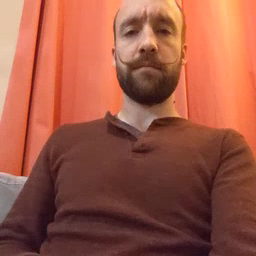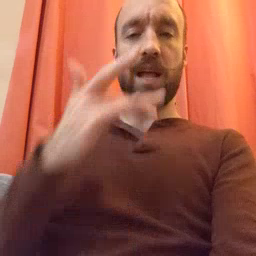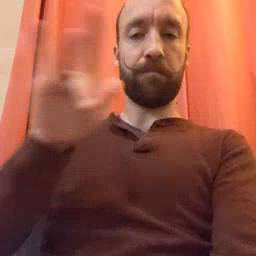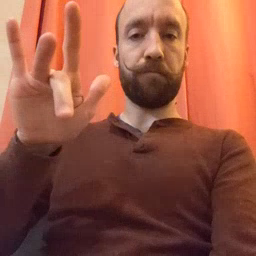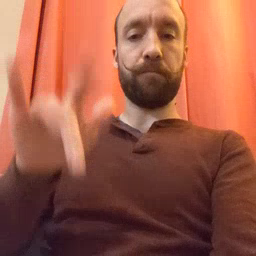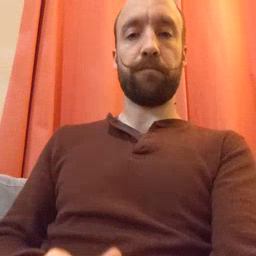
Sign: empty